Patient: sex M, age 57
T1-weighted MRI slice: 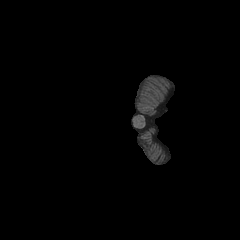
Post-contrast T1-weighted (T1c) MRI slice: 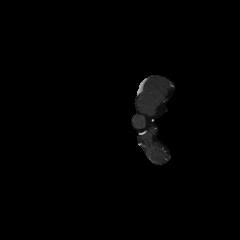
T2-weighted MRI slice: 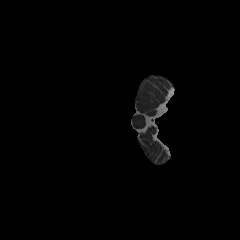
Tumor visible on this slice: no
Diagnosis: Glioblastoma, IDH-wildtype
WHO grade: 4